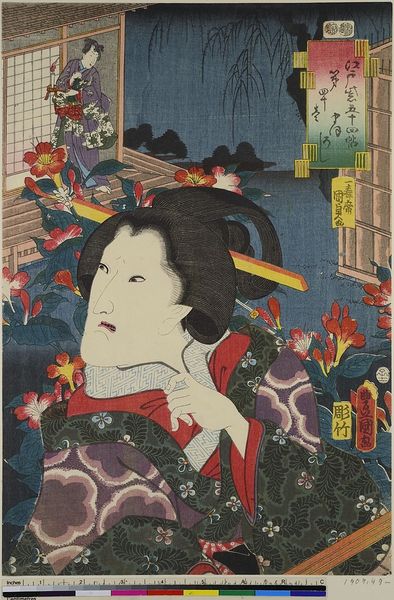
Titel: Der Schauspieler Bando Mitsugoro III als Maboroshi, Blatt 41 aus der Serie: Die 54 Kapitel des Edo Violett
Künstler: Utagawa Kunisada
Standort: Hamburg
Institution: Museum für Kunst und Gewerbe Hamburg
Schlagwörter: baum, kopf, wasser, blumen, frisur, haus, gesicht, kleidung, weide, theater, holzschnitt, japan, papier, schriftzeichen, druckgraphik, druckgrafik, literatur, zeit, schauspieler, farbholzschnitt, trauerweide, schauspielerin, kimono, kabuki, edo, reproduktionen, druckerzeugnisse, theateraufführung, ukiyo, genji, monogatari